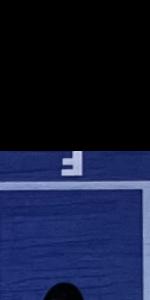
Label: Empty